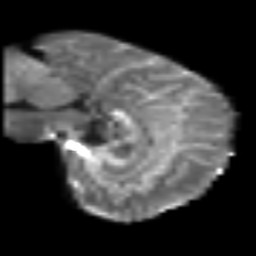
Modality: T2w
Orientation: sagittal
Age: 39
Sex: female
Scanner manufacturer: siemens
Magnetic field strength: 3 T
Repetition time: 6.1 s
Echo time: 0.101 s